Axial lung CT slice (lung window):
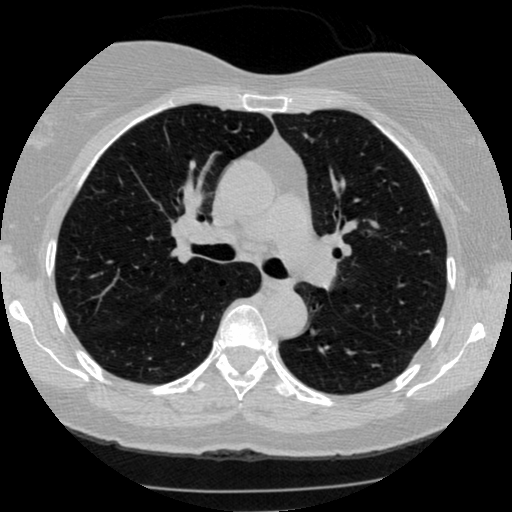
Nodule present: no